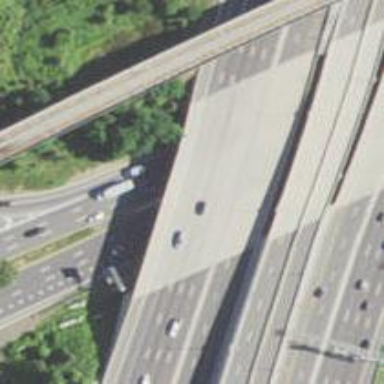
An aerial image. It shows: Motorway bridge.